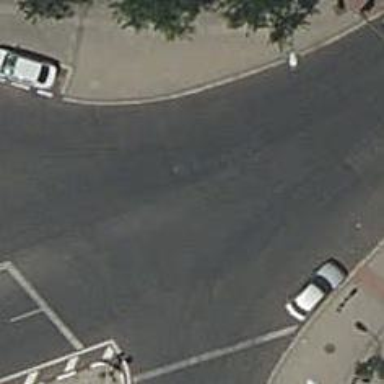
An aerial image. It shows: Road with traffic signals.